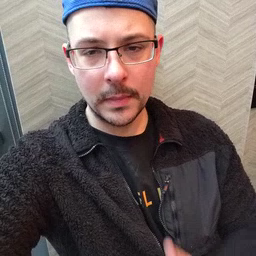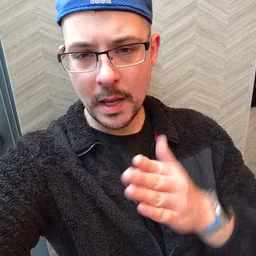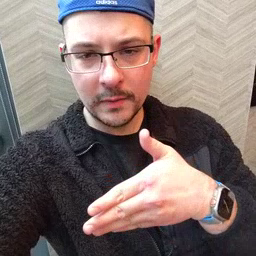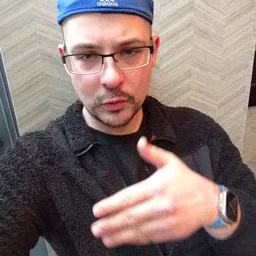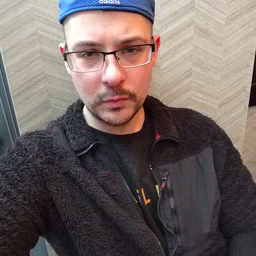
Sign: after